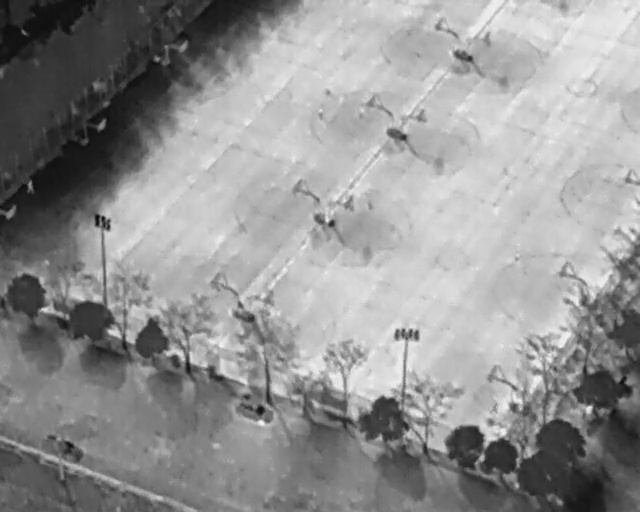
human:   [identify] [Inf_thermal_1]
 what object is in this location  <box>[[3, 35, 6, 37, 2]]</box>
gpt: <ref>1 medium person at the left</ref>